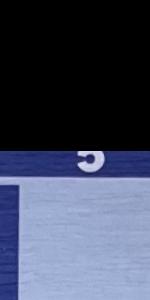
Label: Empty